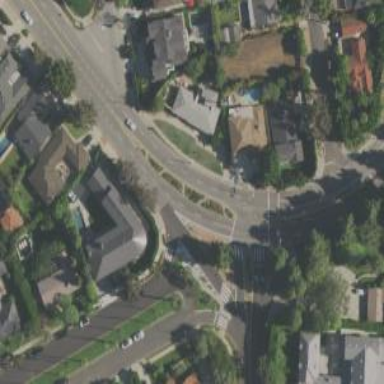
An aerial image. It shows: Secondary road bordered by residential properties.